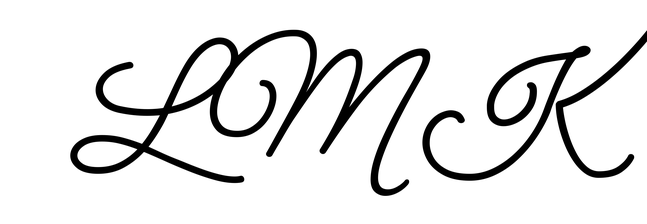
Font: MeowScript-Regular